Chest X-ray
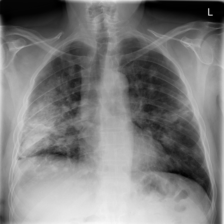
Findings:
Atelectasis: negative
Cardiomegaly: negative
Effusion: negative
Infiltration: positive
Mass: positive
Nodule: negative
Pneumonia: negative
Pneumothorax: positive
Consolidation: positive
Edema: negative
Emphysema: negative
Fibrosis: negative
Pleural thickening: positive
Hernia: negative